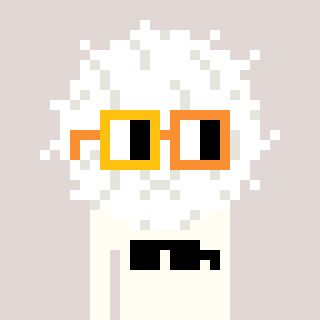
a pixel art character with square yellow and orange glasses, a cottonball-shaped head and a grayscale-colored body on a warm background